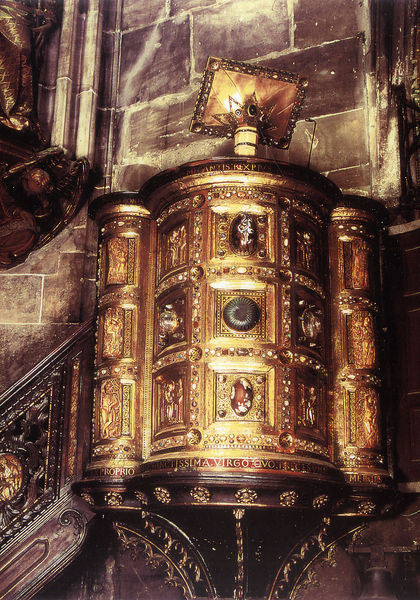
Titel: Ambo Heinrichs II.
Standort: Aachen, Aachener Dom (EU - D)
Schlagwörter: blume, blumen, holz, schmuck, säule, rot, muster, ornament, wand, steine, kirche, gold, edelsteine, gotik, relief, schrift, mauer, treppe, vorsprung, church, gestühl, inschrift, ornamente, verzierung, foto, erker, mauerwerk, altar, pult, intarsien, schnitzerei, quadrate, gotisch, kanzel, mittelalter, kapelle, kassetten, prunk, quadrat, vierecke, trppe, religion, gemmen, rich, mikrofon, pfeiler, famous, status, virgo, ambo, lesepult